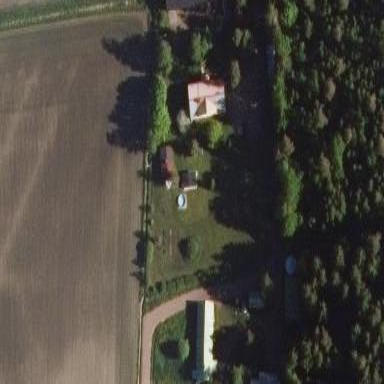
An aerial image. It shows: Farmyard area.